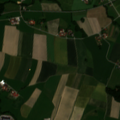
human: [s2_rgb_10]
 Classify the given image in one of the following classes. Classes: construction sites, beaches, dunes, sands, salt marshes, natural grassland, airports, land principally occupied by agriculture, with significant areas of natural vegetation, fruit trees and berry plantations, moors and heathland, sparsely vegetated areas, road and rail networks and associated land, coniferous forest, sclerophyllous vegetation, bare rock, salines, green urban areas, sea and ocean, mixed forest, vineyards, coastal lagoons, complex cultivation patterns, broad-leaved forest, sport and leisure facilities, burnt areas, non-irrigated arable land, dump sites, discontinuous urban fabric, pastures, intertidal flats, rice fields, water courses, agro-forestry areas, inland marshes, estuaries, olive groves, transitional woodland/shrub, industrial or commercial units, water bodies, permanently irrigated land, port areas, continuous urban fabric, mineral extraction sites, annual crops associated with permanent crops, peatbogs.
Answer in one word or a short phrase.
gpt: discontinuous urban fabric, non-irrigated arable land, pastures, land principally occupied by agriculture, with significant areas of natural vegetation